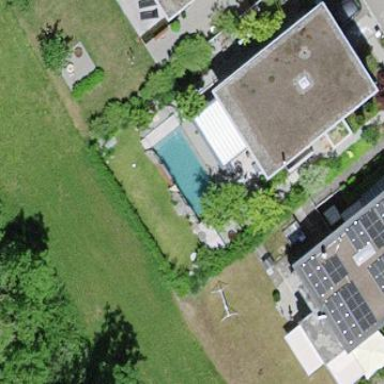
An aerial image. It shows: Residential building.